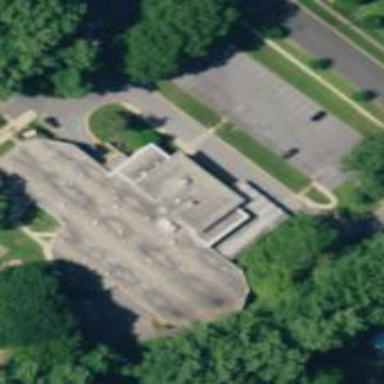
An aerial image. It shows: Kindergarten building.